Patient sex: M
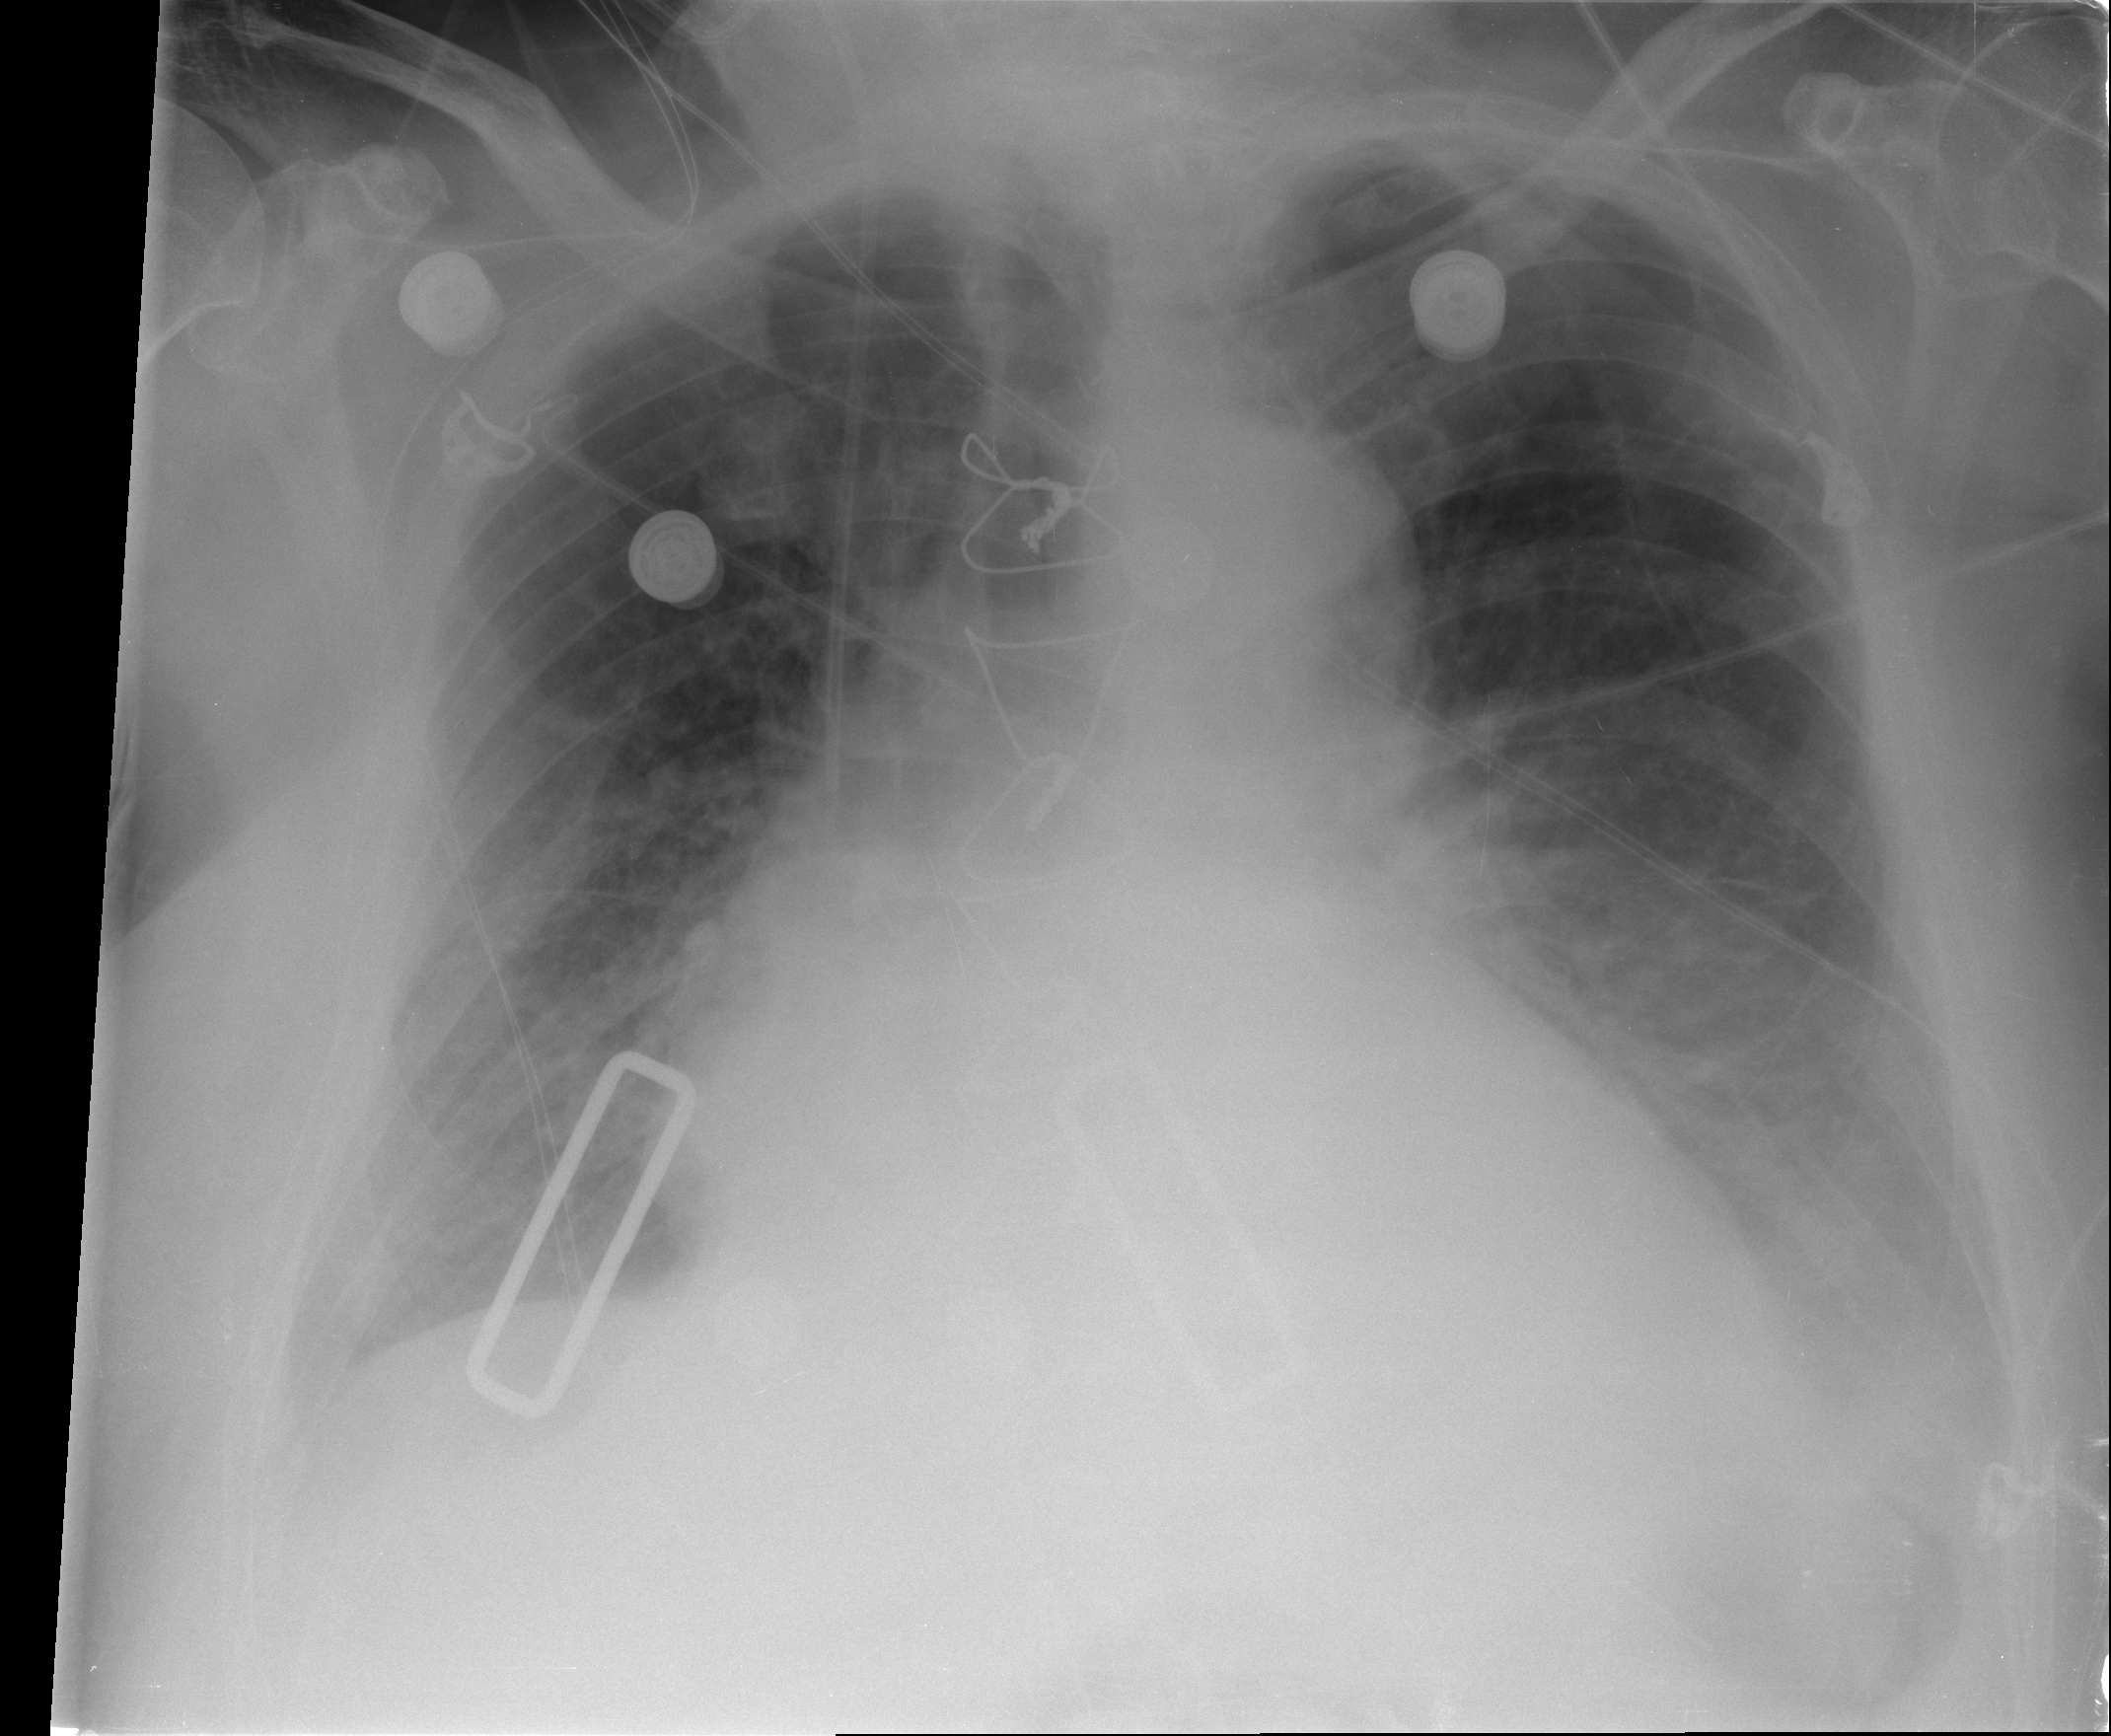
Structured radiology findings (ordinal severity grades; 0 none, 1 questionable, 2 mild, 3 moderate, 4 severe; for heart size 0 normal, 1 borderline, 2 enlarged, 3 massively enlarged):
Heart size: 2
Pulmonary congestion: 2
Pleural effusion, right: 2
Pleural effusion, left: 3
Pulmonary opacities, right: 0
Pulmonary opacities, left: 0
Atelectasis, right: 2
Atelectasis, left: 2